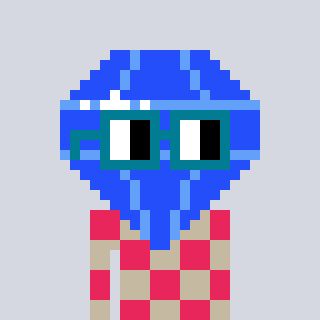
a pixel art character with square dark green glasses, a blue diamond-shaped head and a bege-colored body on a cool background